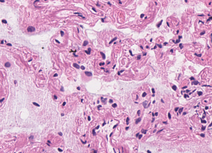
Tumor epithelial tissue: no
Tumor-associated stroma tissue: no
Normal tissue: yes